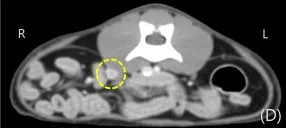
Post-contrast computed tomography (CT) images of hydronephrosis in a cat with bilateral ureteral anomalies. (C,D) Focal thickening of the right and left ureteral wall was observed on the transverse plane of the CT image in the area indicated by the dotted circle.
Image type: radiology (ct)